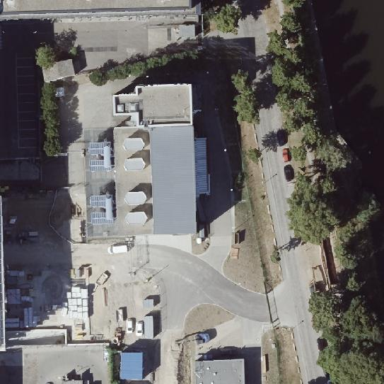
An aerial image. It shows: Building that houses transmission substation.